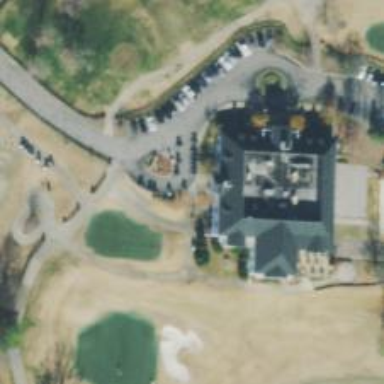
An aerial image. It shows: Path for golf carts.